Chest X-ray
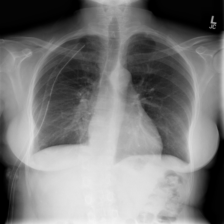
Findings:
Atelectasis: negative
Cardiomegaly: negative
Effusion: positive
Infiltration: negative
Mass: negative
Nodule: negative
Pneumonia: negative
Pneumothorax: negative
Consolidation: negative
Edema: negative
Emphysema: negative
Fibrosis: negative
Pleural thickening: negative
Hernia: negative